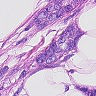
Metastatic tissue present: yes